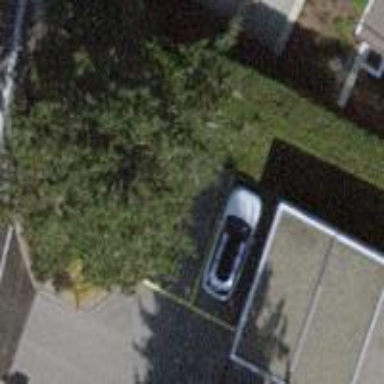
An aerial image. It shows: Garage.